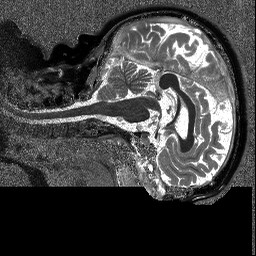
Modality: T1map
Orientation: sagittal
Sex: female